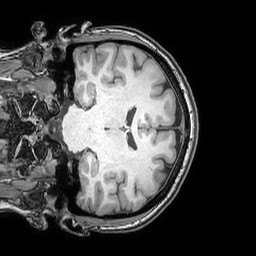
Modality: T1w
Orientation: coronal
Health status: ill
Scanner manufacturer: philips
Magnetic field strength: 3 T
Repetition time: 0.007 s
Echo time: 0.0035 s